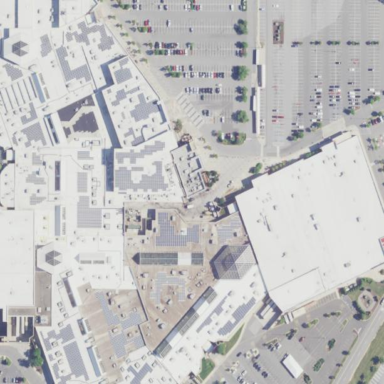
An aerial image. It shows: Retail building which is mall.